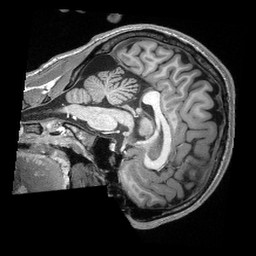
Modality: T1w
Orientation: sagittal
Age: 20
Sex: male
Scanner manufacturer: siemens
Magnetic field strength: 3 T
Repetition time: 2.3 s
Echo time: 0.00308 s